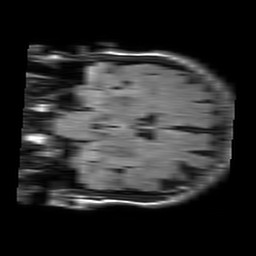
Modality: FLAIR
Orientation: coronal
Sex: male
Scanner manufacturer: philips
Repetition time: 11 s
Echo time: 0.125 s